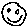
Label: smiley face